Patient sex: M
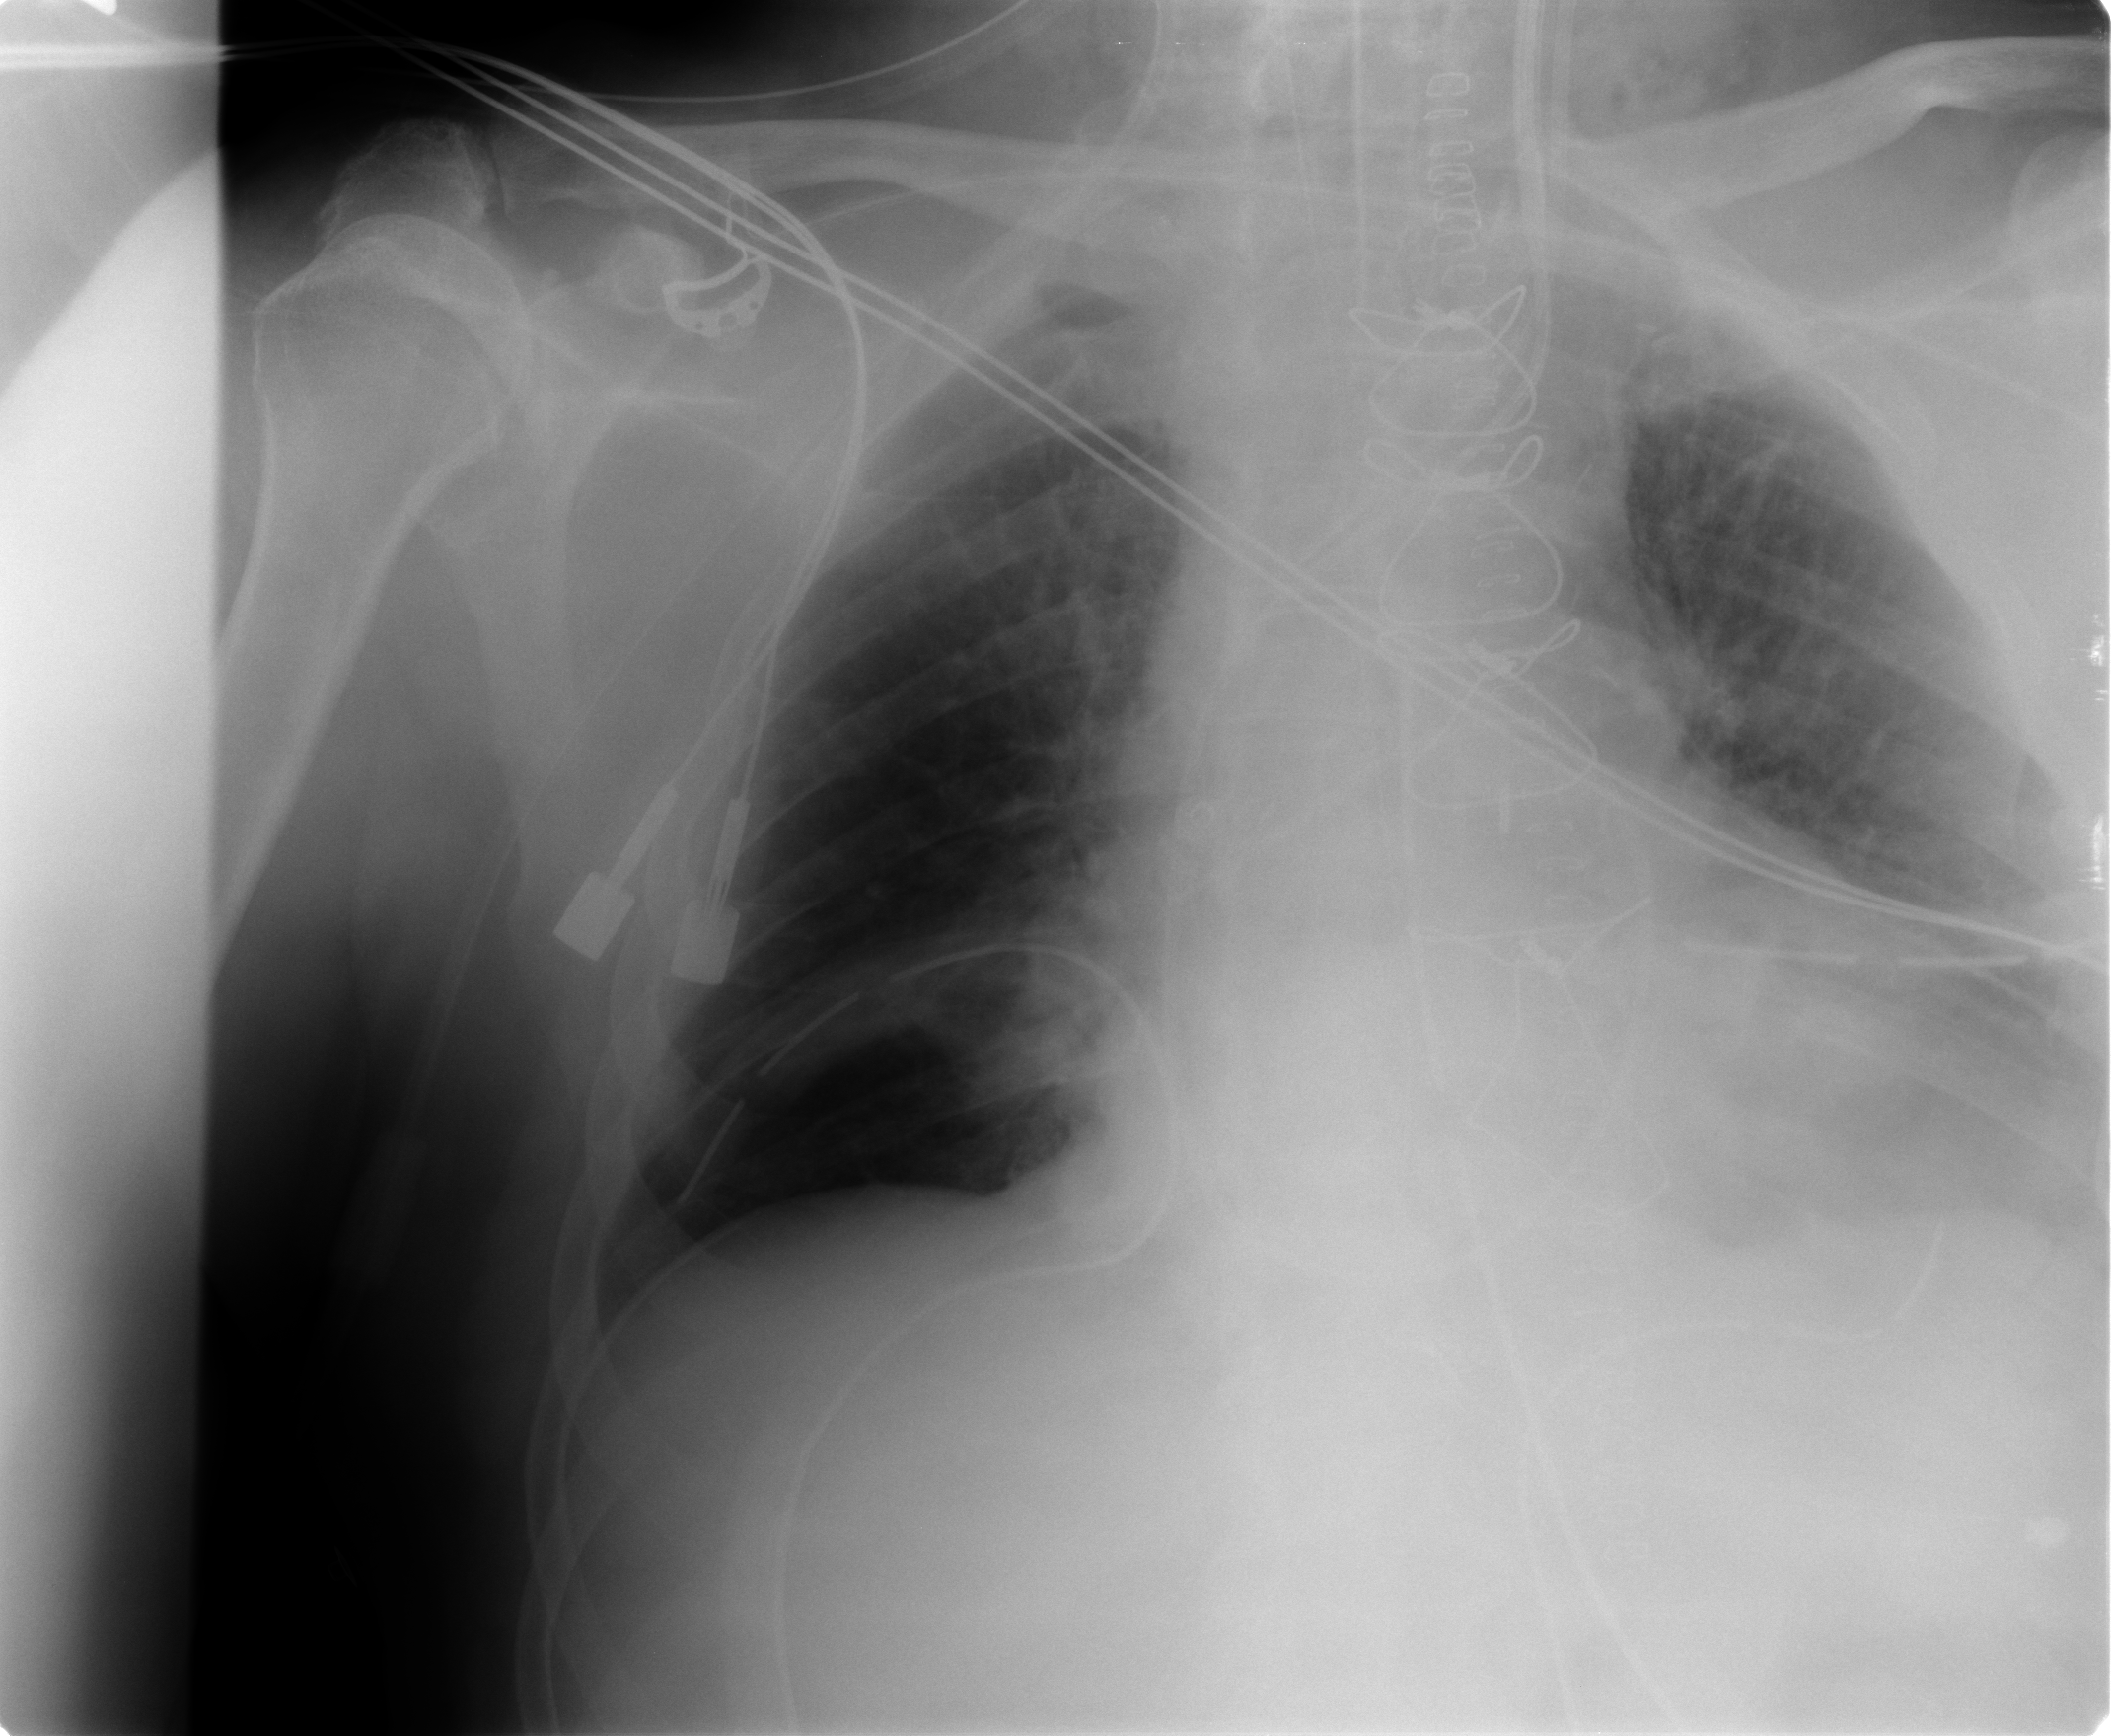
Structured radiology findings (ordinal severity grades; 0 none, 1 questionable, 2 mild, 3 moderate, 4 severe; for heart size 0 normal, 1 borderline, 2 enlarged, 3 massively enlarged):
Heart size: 2
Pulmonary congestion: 2
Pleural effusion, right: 0
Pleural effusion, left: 2
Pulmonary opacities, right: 0
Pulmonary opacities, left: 0
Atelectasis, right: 2
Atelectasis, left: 2